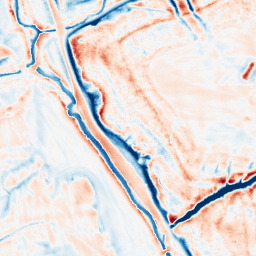
Category: edge_preserving
Decomposition family: bilateral
Decomposition parameters: d: 21
sigma_color: 150
sigma_space: 150
Upsampling method: sinc_hamming
Upsampling parameters: scale: 8
kernel_size: 16
Upsampling scale: 8